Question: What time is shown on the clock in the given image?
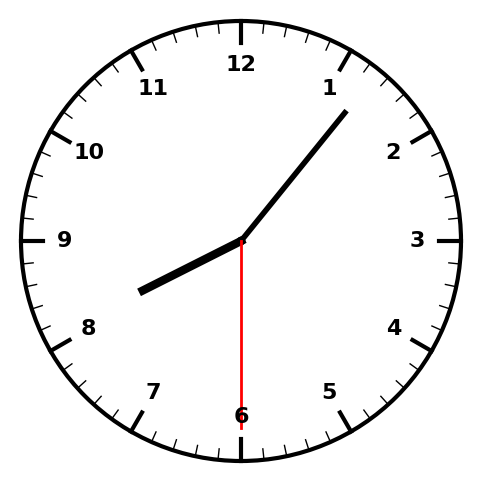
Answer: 08:06:30